Question: i am trying to make a nav bar when user hover on it
Here what i achieve but can't successfully make distance between underline and link please see my desire output as images
'''
body {
font-size: 30px;
text-align: center;
}
.underline-on-hover:hover {
text-decoration: underline;
}
'''
'''
<span class="underline-on-hover">Shop</span>
'''
But my desire result should look like this

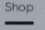
Answer: Use border instead and control the distance with padding :
'''
body {
font-size: 30px;
text-align: center;
}
.underline-on-hover:hover {
padding-bottom:20px;
border-bottom:3px solid;
}
'''
'''
<span class="underline-on-hover">Shop</span>
'''
Or a better solution is to use pseudo-element and you will be able to control distance and length :
'''
body {
font-size: 30px;
text-align: center;
}
.underline-on-hover {
position:relative;
}
.underline-on-hover:hover::after {
content:"";
position:absolute;
left:0;
bottom:-10px; /* control position */
height:2px; /* control height */
width:30px; /* control lenght */
background:#000;
}
'''
'''
<span class="underline-on-hover">Shop</span>
'''